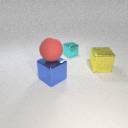
large yellow metal cube to the right of large blue metal cube